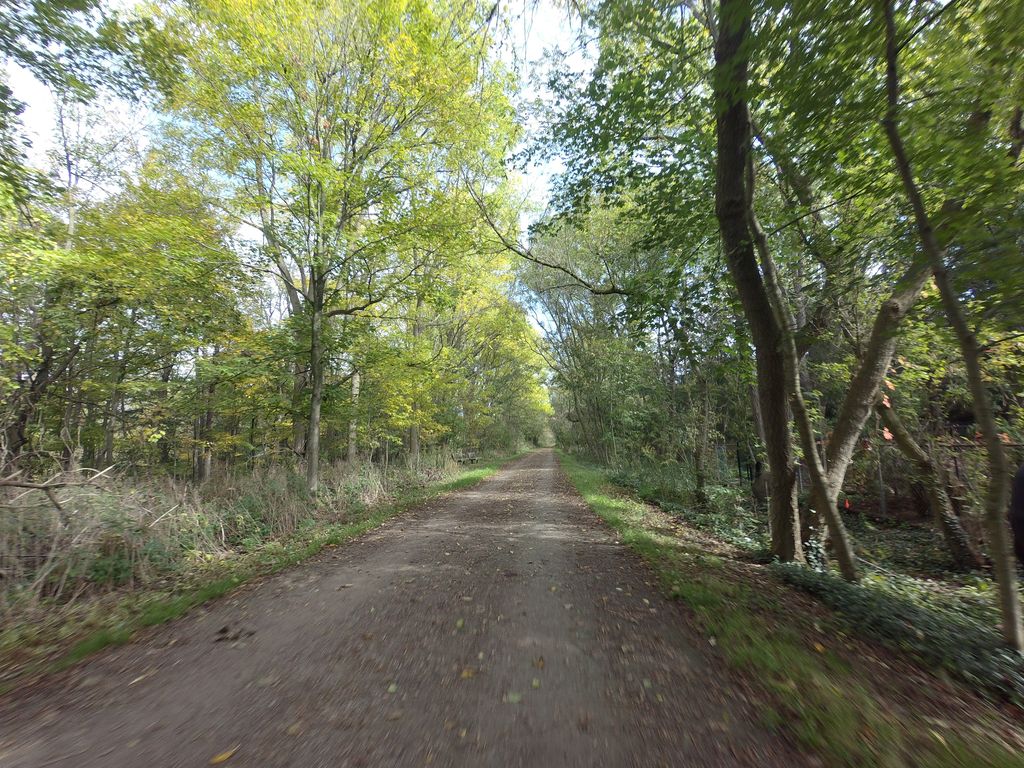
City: hamilton